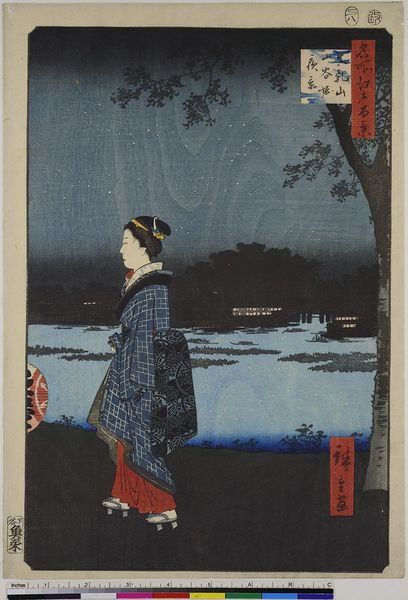
Titel: Nächtliche Ansicht vom Matsuchi Berg und dem San&#x2018;ya Kanal, Blatt 34 aus der Serie: 100 berühmte Ansichten von Edo
Künstler: Utagawa Hiroshige
Standort: Hamburg
Institution: Museum für Kunst und Gewerbe Hamburg
Schlagwörter: wasser, fluss, see, nacht, holzschnitt, japan, asien, druckgraphik, sterne, druckgrafik, zeit, farbholzschnitt, nachtbild, kimono, san, kurtisane, edo, sternbilder, reproduktionen, druckerzeugnisse, hetäre